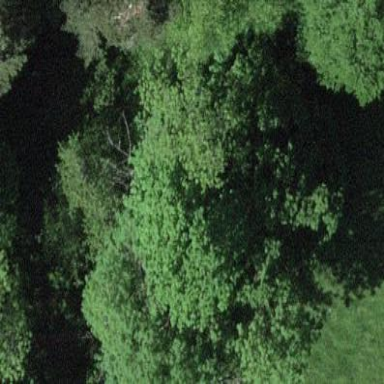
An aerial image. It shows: Forest area.